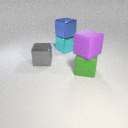
large cyan metal cube to the left of large green rubber cube